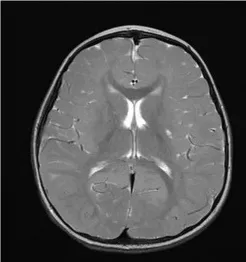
T2-fse imaging.
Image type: radiology (mri)